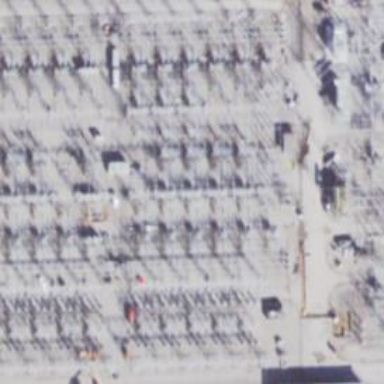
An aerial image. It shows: Switch used for power control.